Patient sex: M
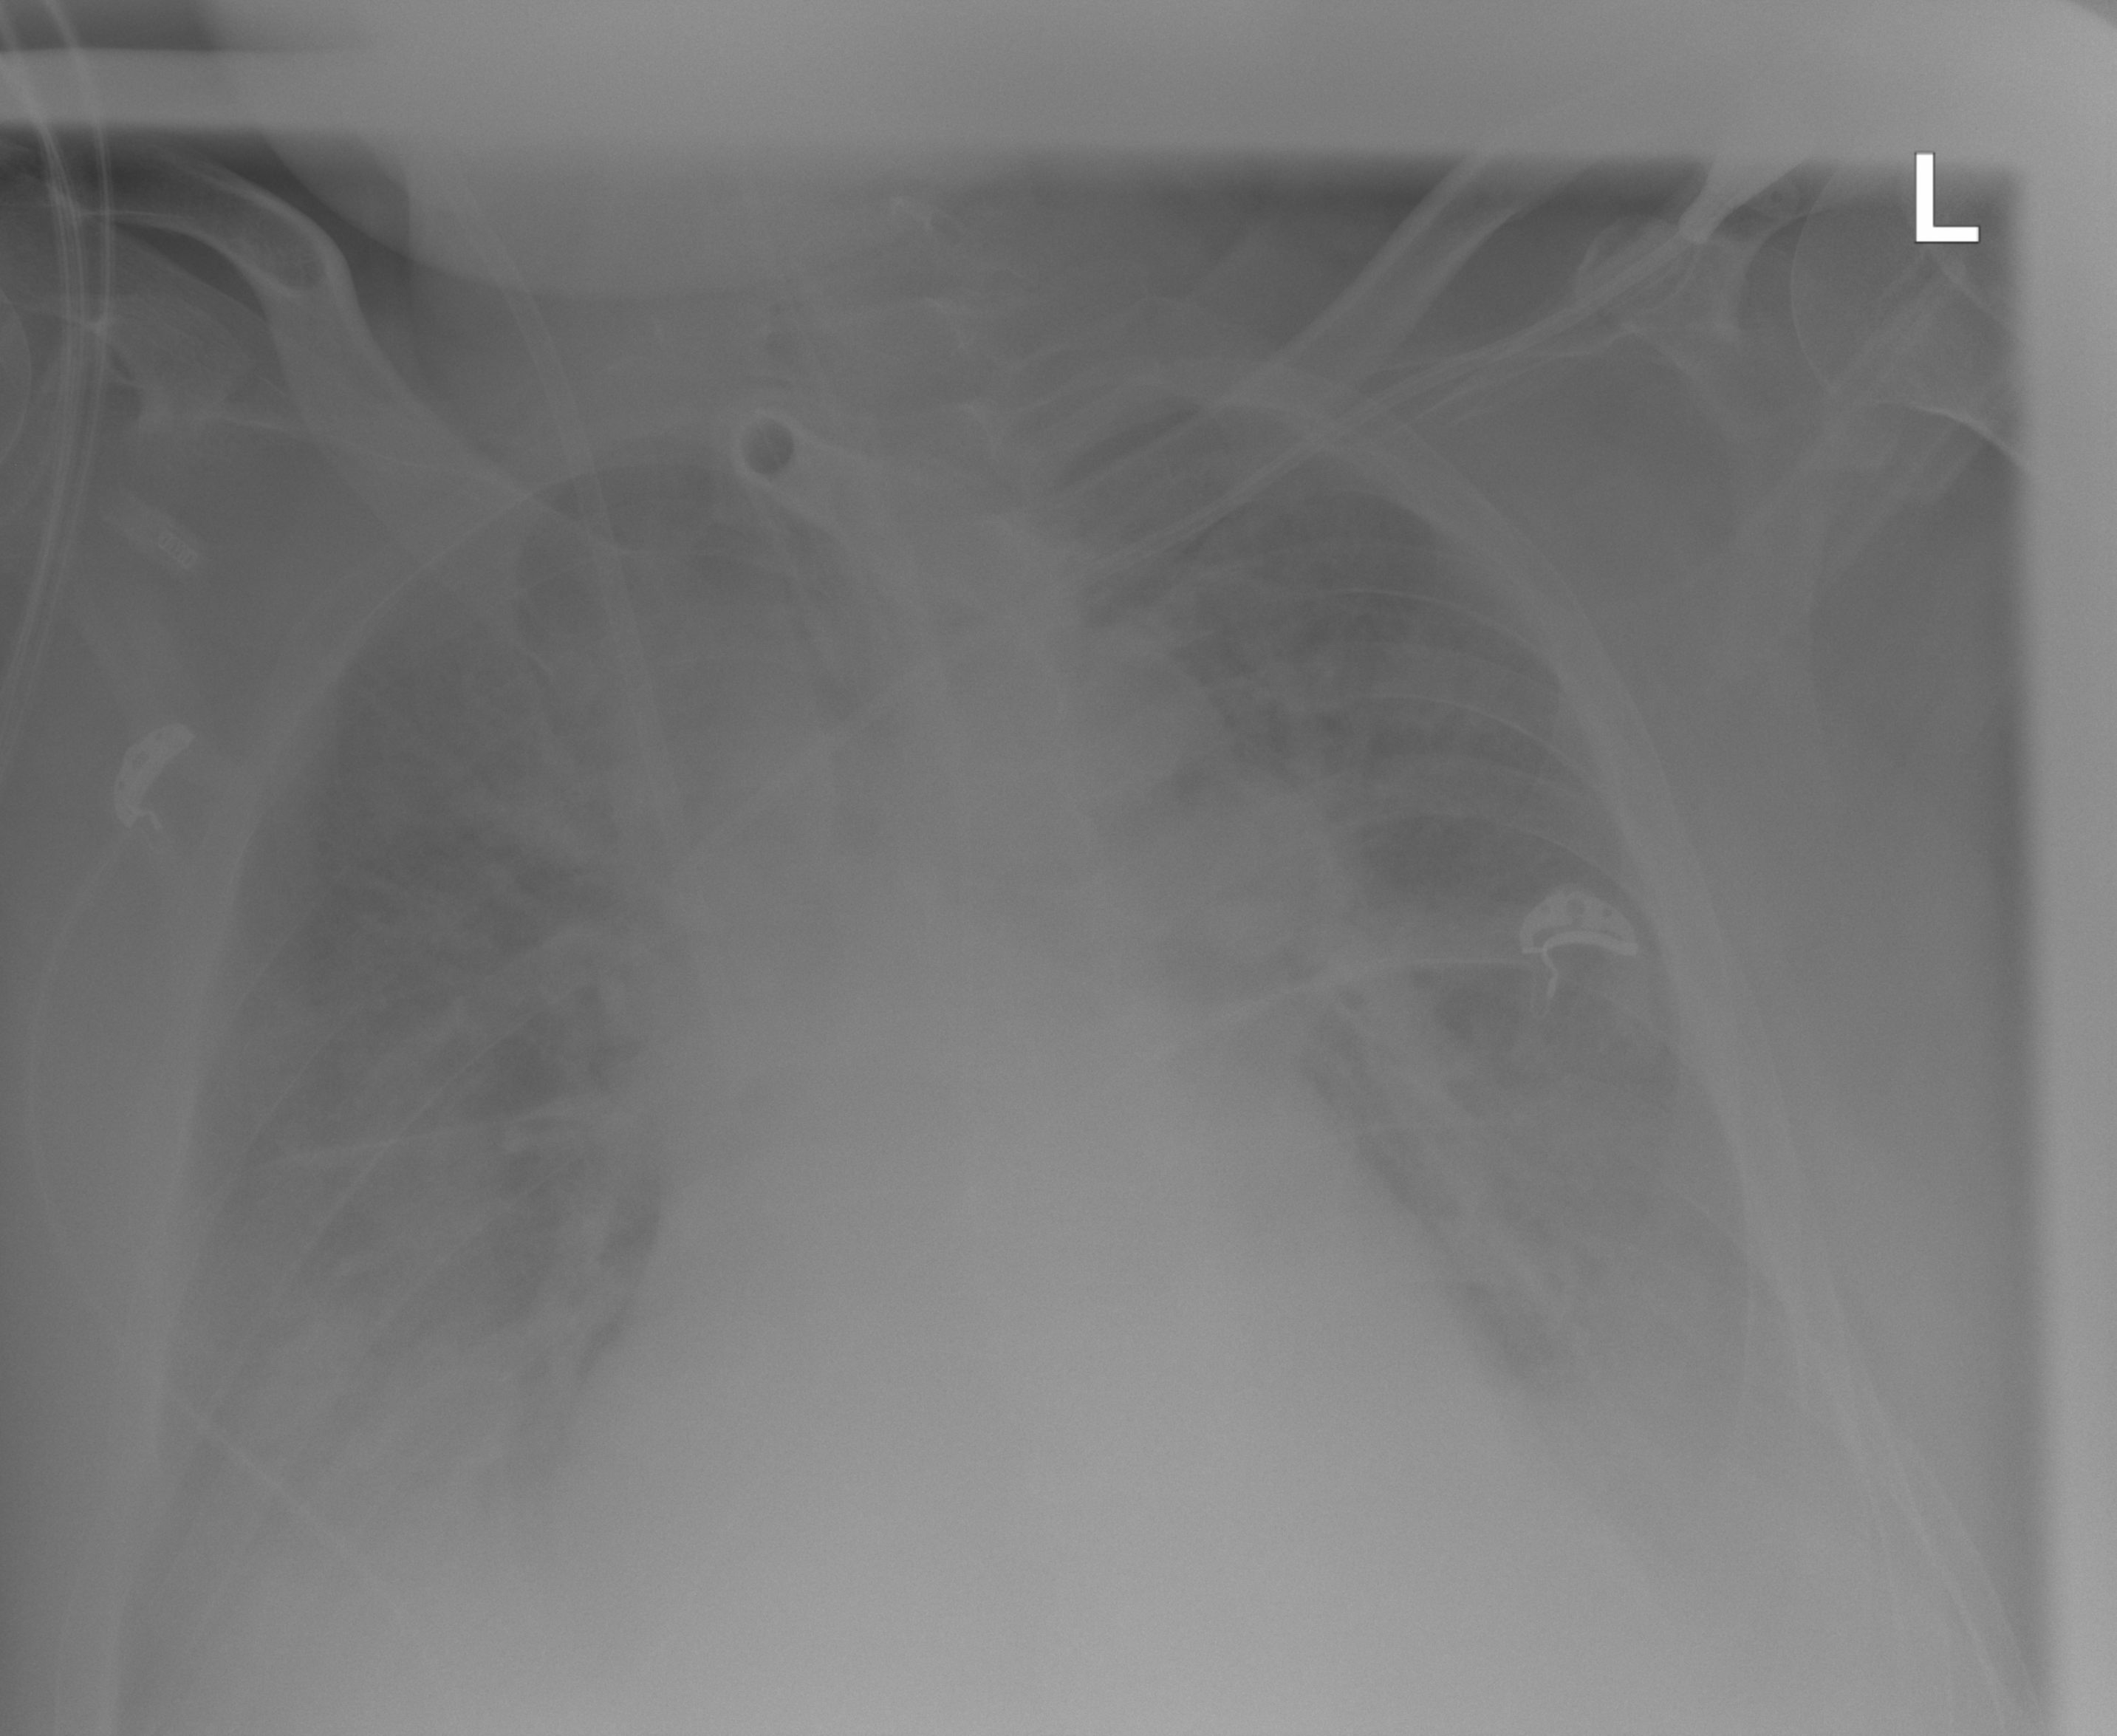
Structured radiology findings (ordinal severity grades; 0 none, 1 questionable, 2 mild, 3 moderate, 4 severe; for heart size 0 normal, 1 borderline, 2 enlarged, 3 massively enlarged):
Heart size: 2
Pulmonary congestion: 2
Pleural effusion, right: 3
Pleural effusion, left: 3
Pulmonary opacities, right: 2
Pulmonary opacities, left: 2
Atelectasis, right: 3
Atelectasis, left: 3